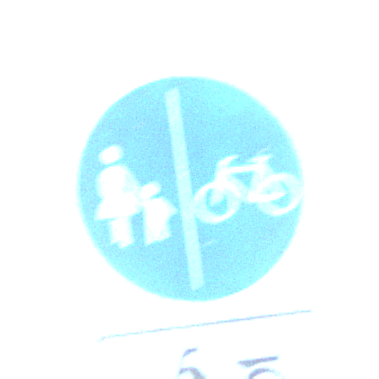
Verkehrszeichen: GetrennterRadUndGehwegRadwegRechts
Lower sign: EinspurigeFahrzeugeFrei2
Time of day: SunriseSunset
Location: Outdoor (Nature)
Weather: Clear
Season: Winter
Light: Natural